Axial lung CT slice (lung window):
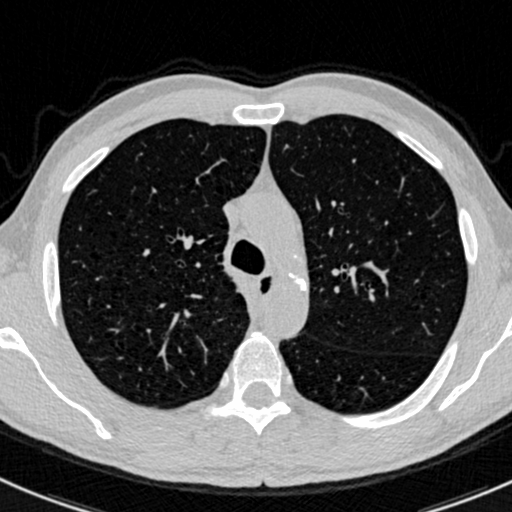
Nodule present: no